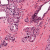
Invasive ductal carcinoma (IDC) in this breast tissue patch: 0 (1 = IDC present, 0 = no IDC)